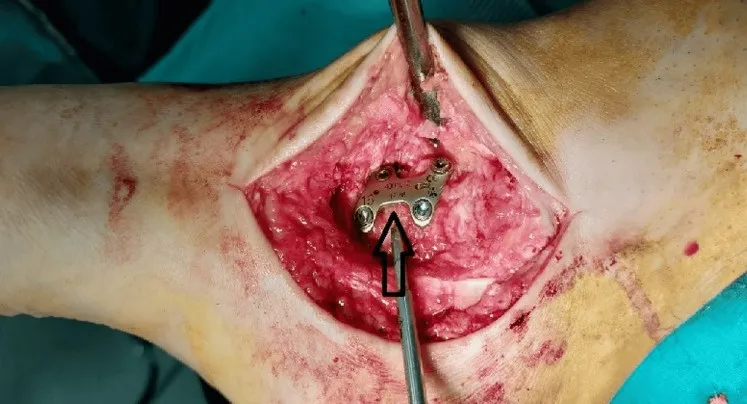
Intraoperative view of the corrective osteotomy. A titanium plate stabilizes the fixation. Tricortical bone graft from the ilium (arrow) restores the length of the talus.
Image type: medical_photograph (other_medical_photograph)